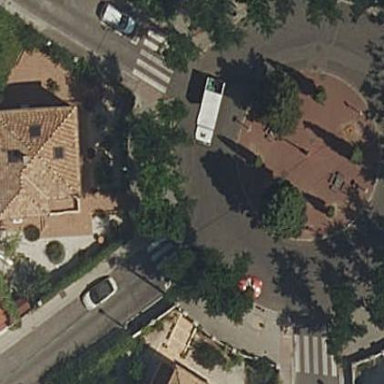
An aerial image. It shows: Residential road with asphalt surface leading to roundabout.